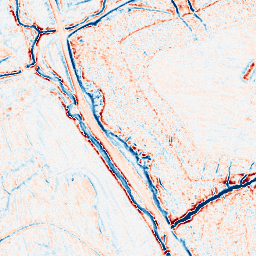
Category: edge_preserving
Decomposition family: bilateral
Decomposition parameters: d: 9
sigma_color: 100
sigma_space: 150
Upsampling method: quintic
Upsampling parameters: scale: 4
Upsampling scale: 4